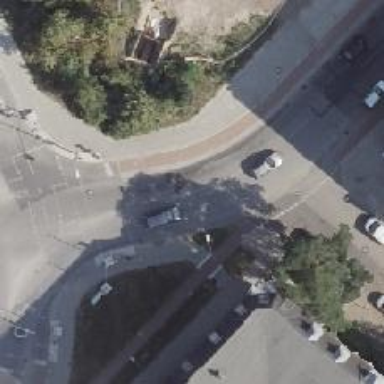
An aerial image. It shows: Tertiary road with asphalt surface. It has separate sidewalks on both sides.